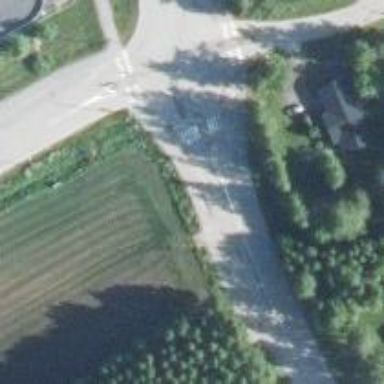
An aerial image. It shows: Cycleway.